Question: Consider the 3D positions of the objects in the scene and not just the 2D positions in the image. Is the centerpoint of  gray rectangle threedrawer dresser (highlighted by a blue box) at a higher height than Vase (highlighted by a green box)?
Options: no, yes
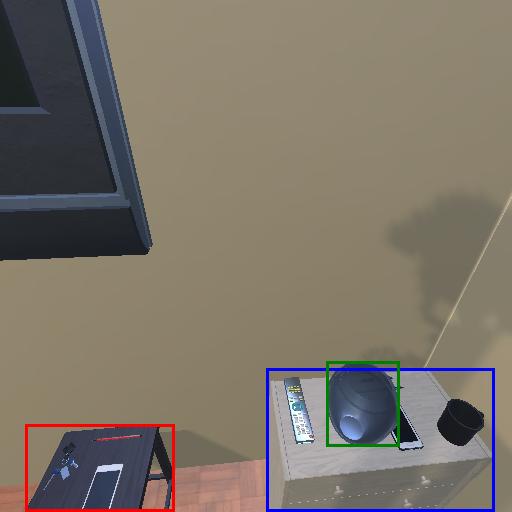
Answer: no